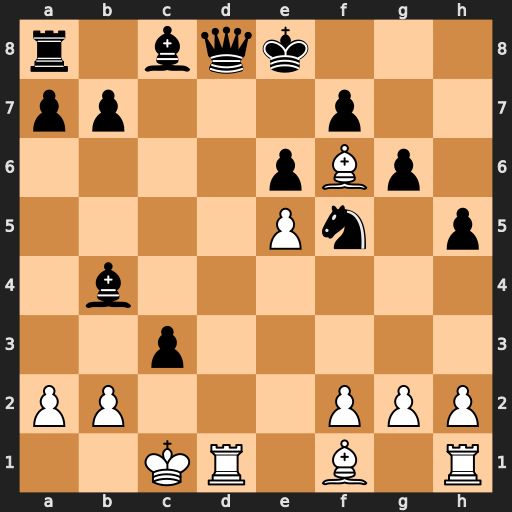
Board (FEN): r1bqk3/pp3p2/4pBp1/4Pn1p/1b6/2p5/PP3PPP/2KR1B1R
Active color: w
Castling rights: q
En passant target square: -
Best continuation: Rxd8#